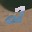
Label: 2